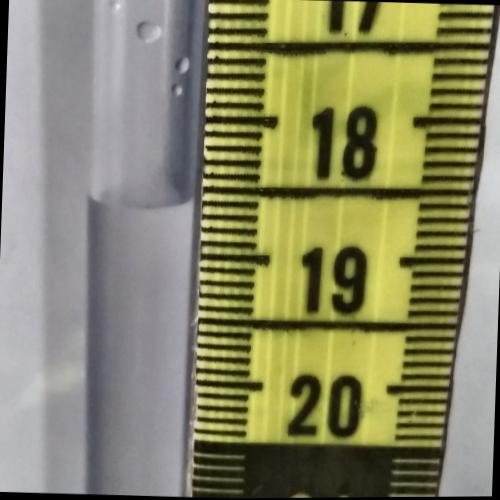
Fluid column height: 18.6 cm